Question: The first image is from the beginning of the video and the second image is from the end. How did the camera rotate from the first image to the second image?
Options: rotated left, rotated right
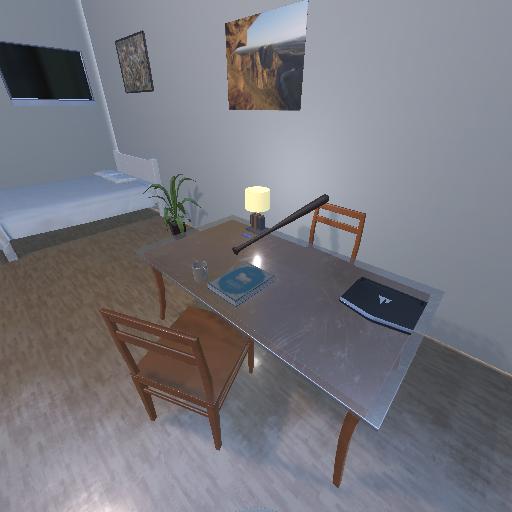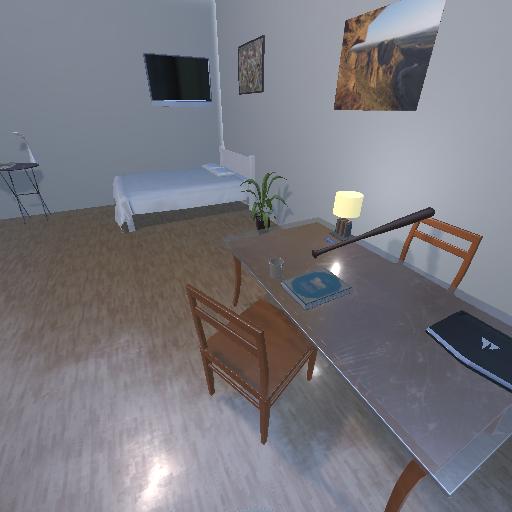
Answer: rotated left